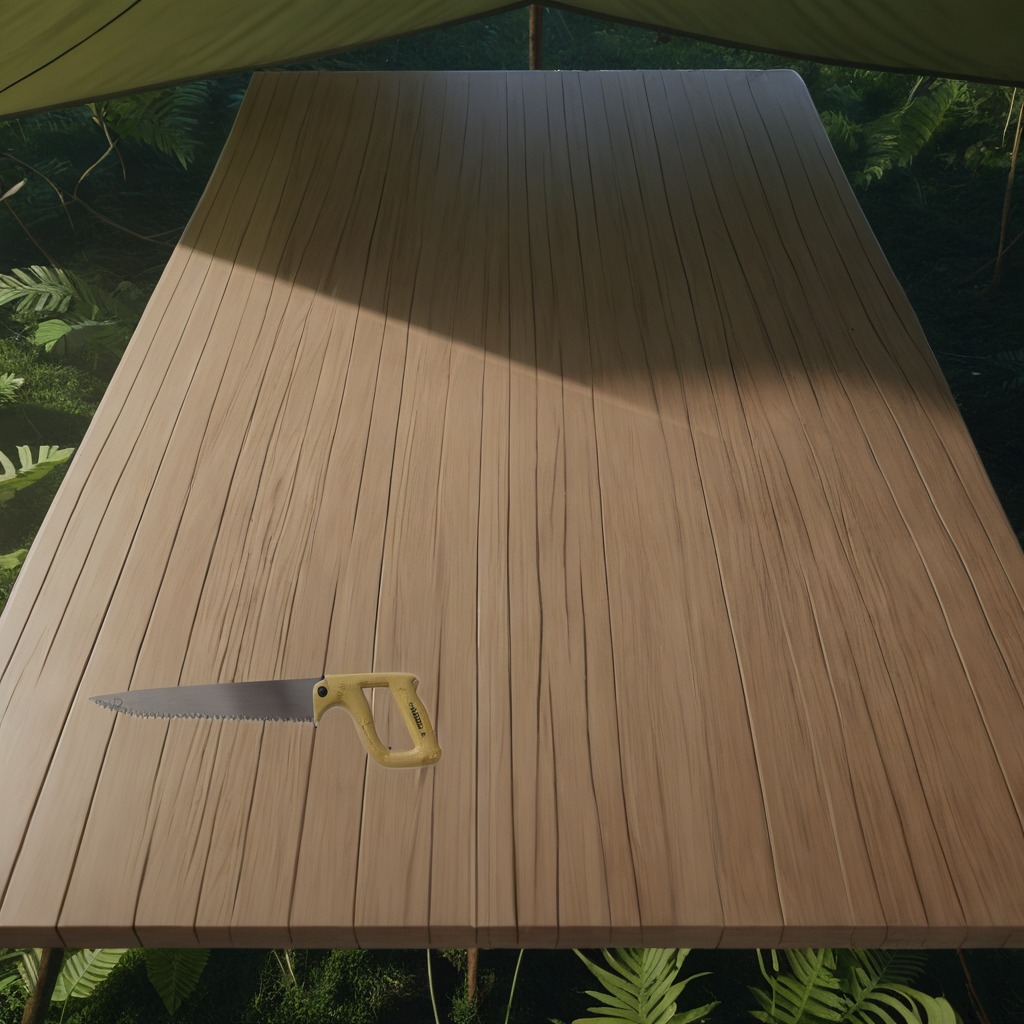
A handheld metal saw is lying on a wooden table inside a jungle field workshop tent.